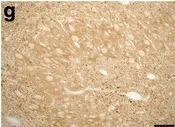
Degenerative changes in the patient's dentate nucleus (b, d, f, h) compared with a control (a, c, e, g) with LH&E stain (a-d), GAD immunostain (e-f) and calbindinD28k immunostain (g-h). A, b Myelin pallor in the patient's amiculum (a) and hilum (h) of the dentate nucleus. C, d Dentate neuronal density is normal, although the soma of these neurons was often atrophic (d). Marked reduction of afferent synaptic density from Purkinje cells in dentate demonstrated by GAD (e, f) and calbinidinD28k immunostain (g, h). Top panel).
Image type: pathology (immunostaining)